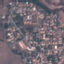
Land use / land cover: Residential